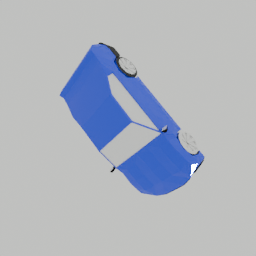
Label: mechanical